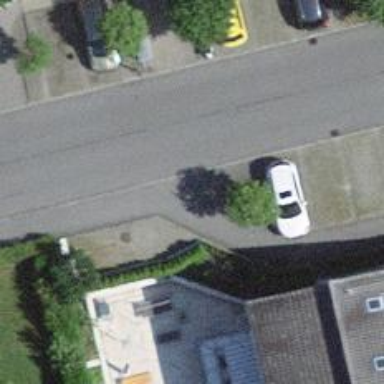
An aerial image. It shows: Kerb barrier.